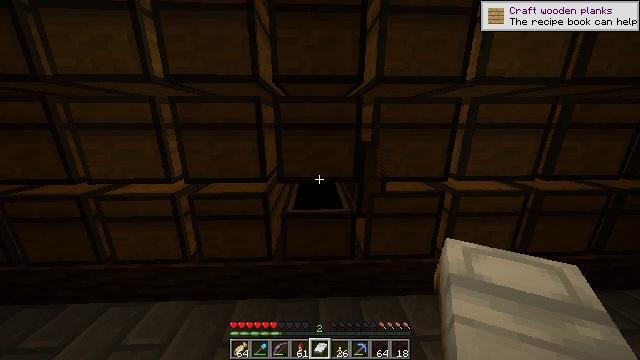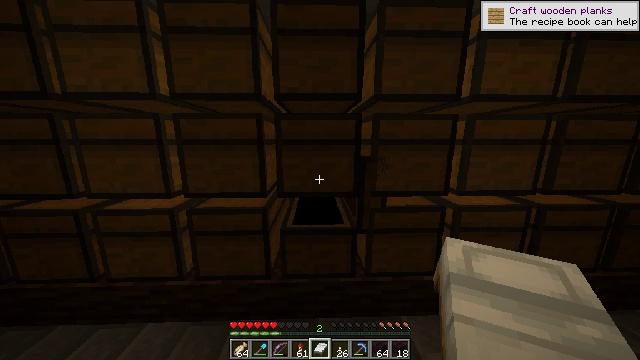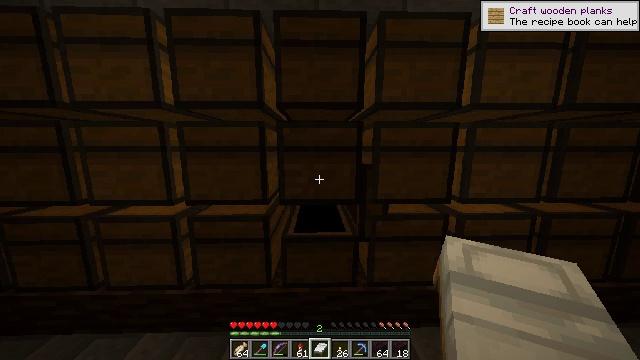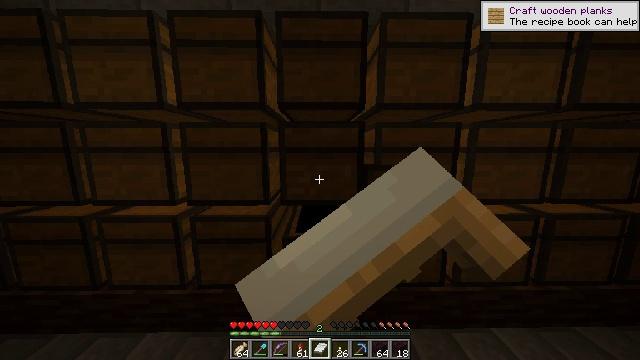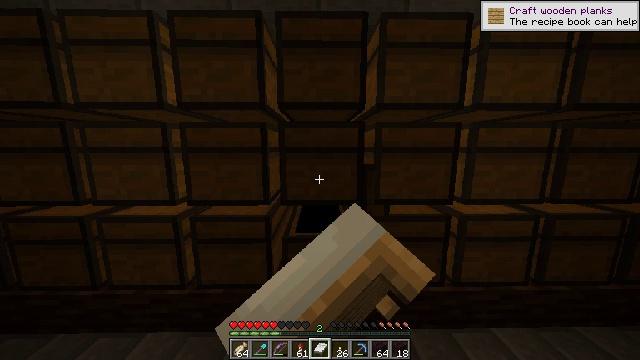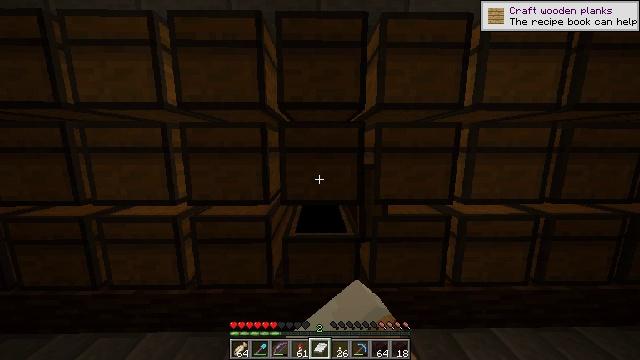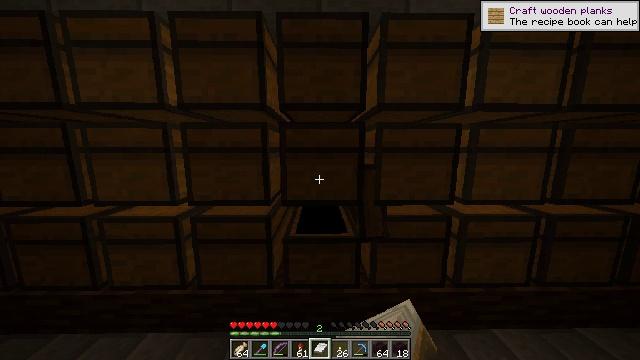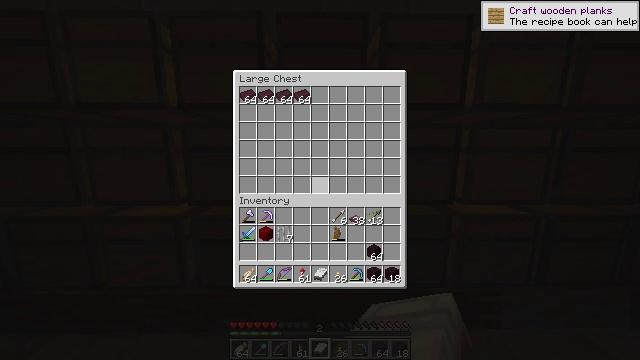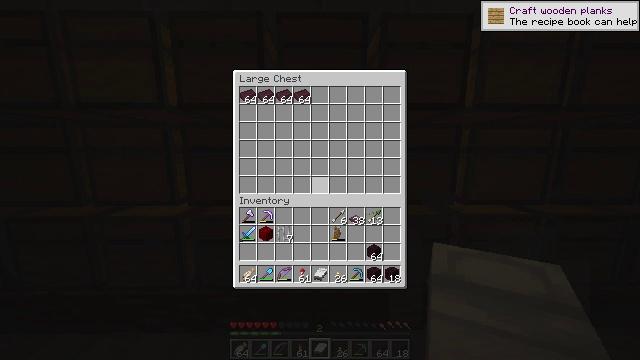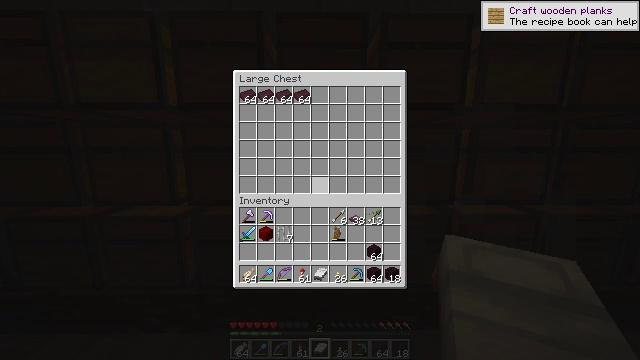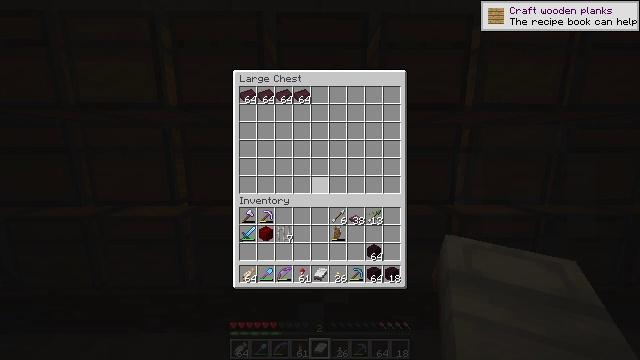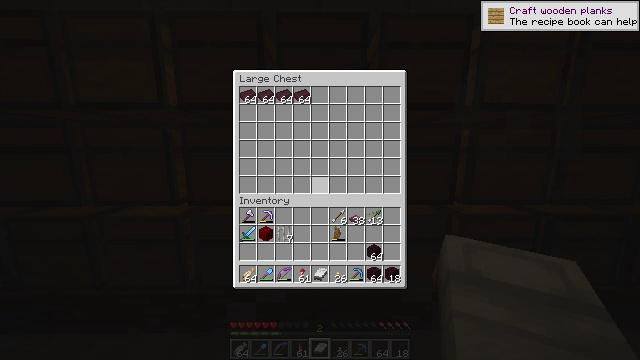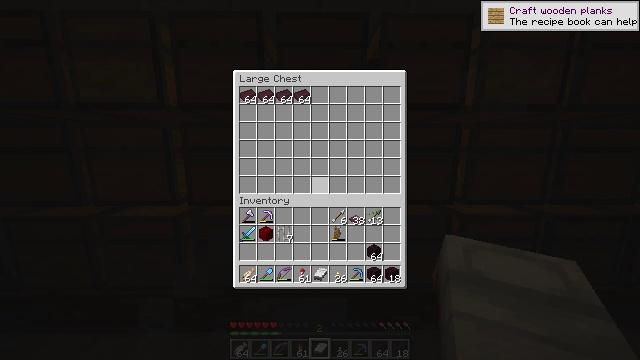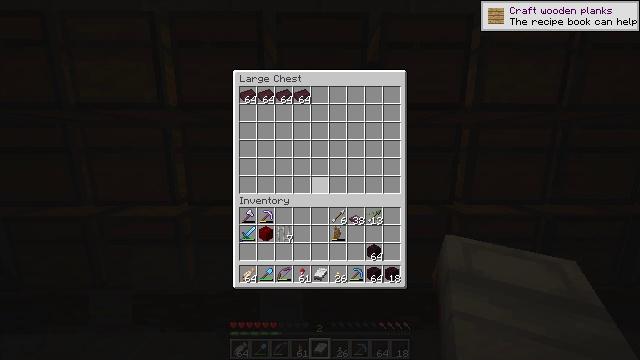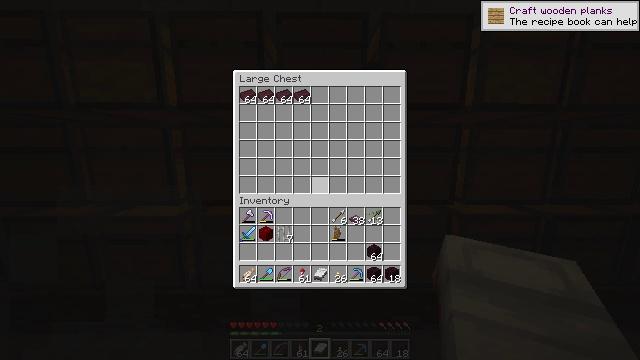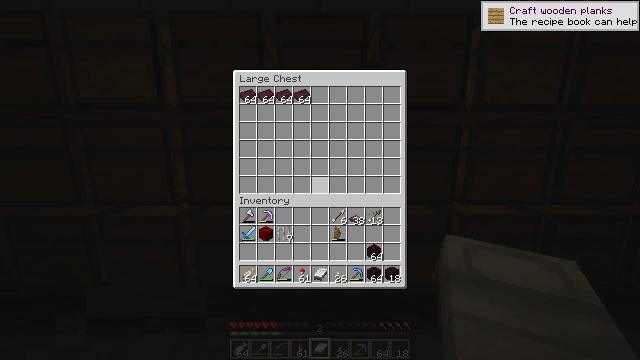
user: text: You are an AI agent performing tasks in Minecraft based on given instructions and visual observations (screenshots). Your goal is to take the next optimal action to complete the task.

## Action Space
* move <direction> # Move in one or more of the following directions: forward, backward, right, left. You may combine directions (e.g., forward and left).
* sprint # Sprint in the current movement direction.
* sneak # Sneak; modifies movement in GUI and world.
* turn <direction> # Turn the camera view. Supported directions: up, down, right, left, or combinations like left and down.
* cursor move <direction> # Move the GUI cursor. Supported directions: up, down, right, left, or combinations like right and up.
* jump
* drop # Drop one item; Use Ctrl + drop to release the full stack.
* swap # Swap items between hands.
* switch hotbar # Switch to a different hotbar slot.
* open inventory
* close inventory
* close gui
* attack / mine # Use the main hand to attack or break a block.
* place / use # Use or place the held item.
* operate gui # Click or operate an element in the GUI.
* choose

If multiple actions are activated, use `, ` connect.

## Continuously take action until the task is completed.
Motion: motion action
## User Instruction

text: Interact with the furnace to obtain nether bricks.
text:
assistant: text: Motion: turn up
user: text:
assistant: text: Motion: turn up, use / place
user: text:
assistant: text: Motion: use / place
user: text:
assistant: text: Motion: use / place
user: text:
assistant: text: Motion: no_op
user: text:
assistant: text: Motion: no_op
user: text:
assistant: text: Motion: no_op
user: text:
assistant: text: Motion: no_op
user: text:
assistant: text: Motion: no_op
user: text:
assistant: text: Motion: no_op
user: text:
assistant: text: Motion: no_op
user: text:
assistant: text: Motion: no_op
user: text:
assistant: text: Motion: no_op
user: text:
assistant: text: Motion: no_op
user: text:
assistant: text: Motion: no_op
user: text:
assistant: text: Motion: no_op
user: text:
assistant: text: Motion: no_op
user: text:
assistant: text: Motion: no_op
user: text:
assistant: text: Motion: no_op
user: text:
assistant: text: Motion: no_op
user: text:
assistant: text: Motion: no_op
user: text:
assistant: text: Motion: cursor move left
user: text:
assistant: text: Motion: no_op
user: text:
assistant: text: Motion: no_op
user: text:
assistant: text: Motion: no_op
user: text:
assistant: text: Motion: no_op
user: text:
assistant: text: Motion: no_op
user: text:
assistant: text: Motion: no_op
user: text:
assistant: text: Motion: no_op
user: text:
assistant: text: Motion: no_op